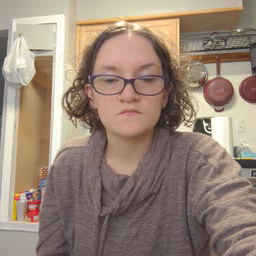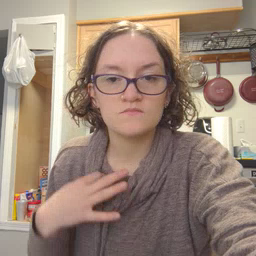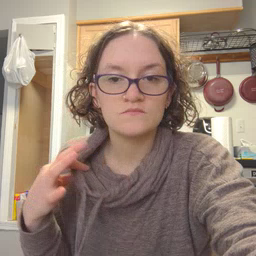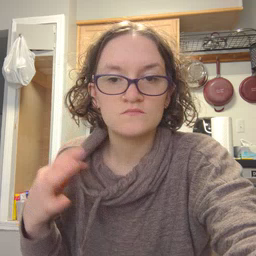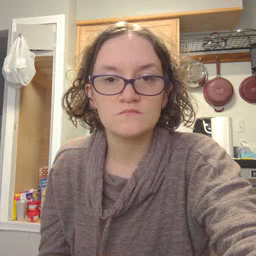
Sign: shirt